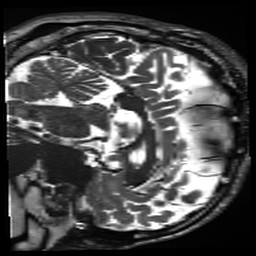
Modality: inplaneT2
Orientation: sagittal
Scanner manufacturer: siemens
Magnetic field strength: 3 T
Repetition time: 11 s
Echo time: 0.059 s